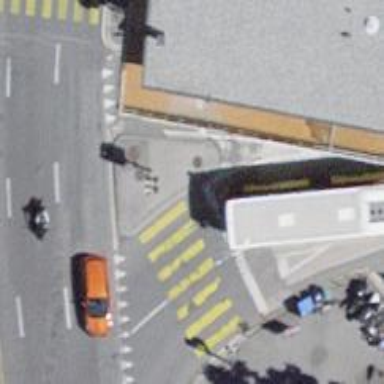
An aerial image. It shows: Marked zebra crossing with island in the middle.